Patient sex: M
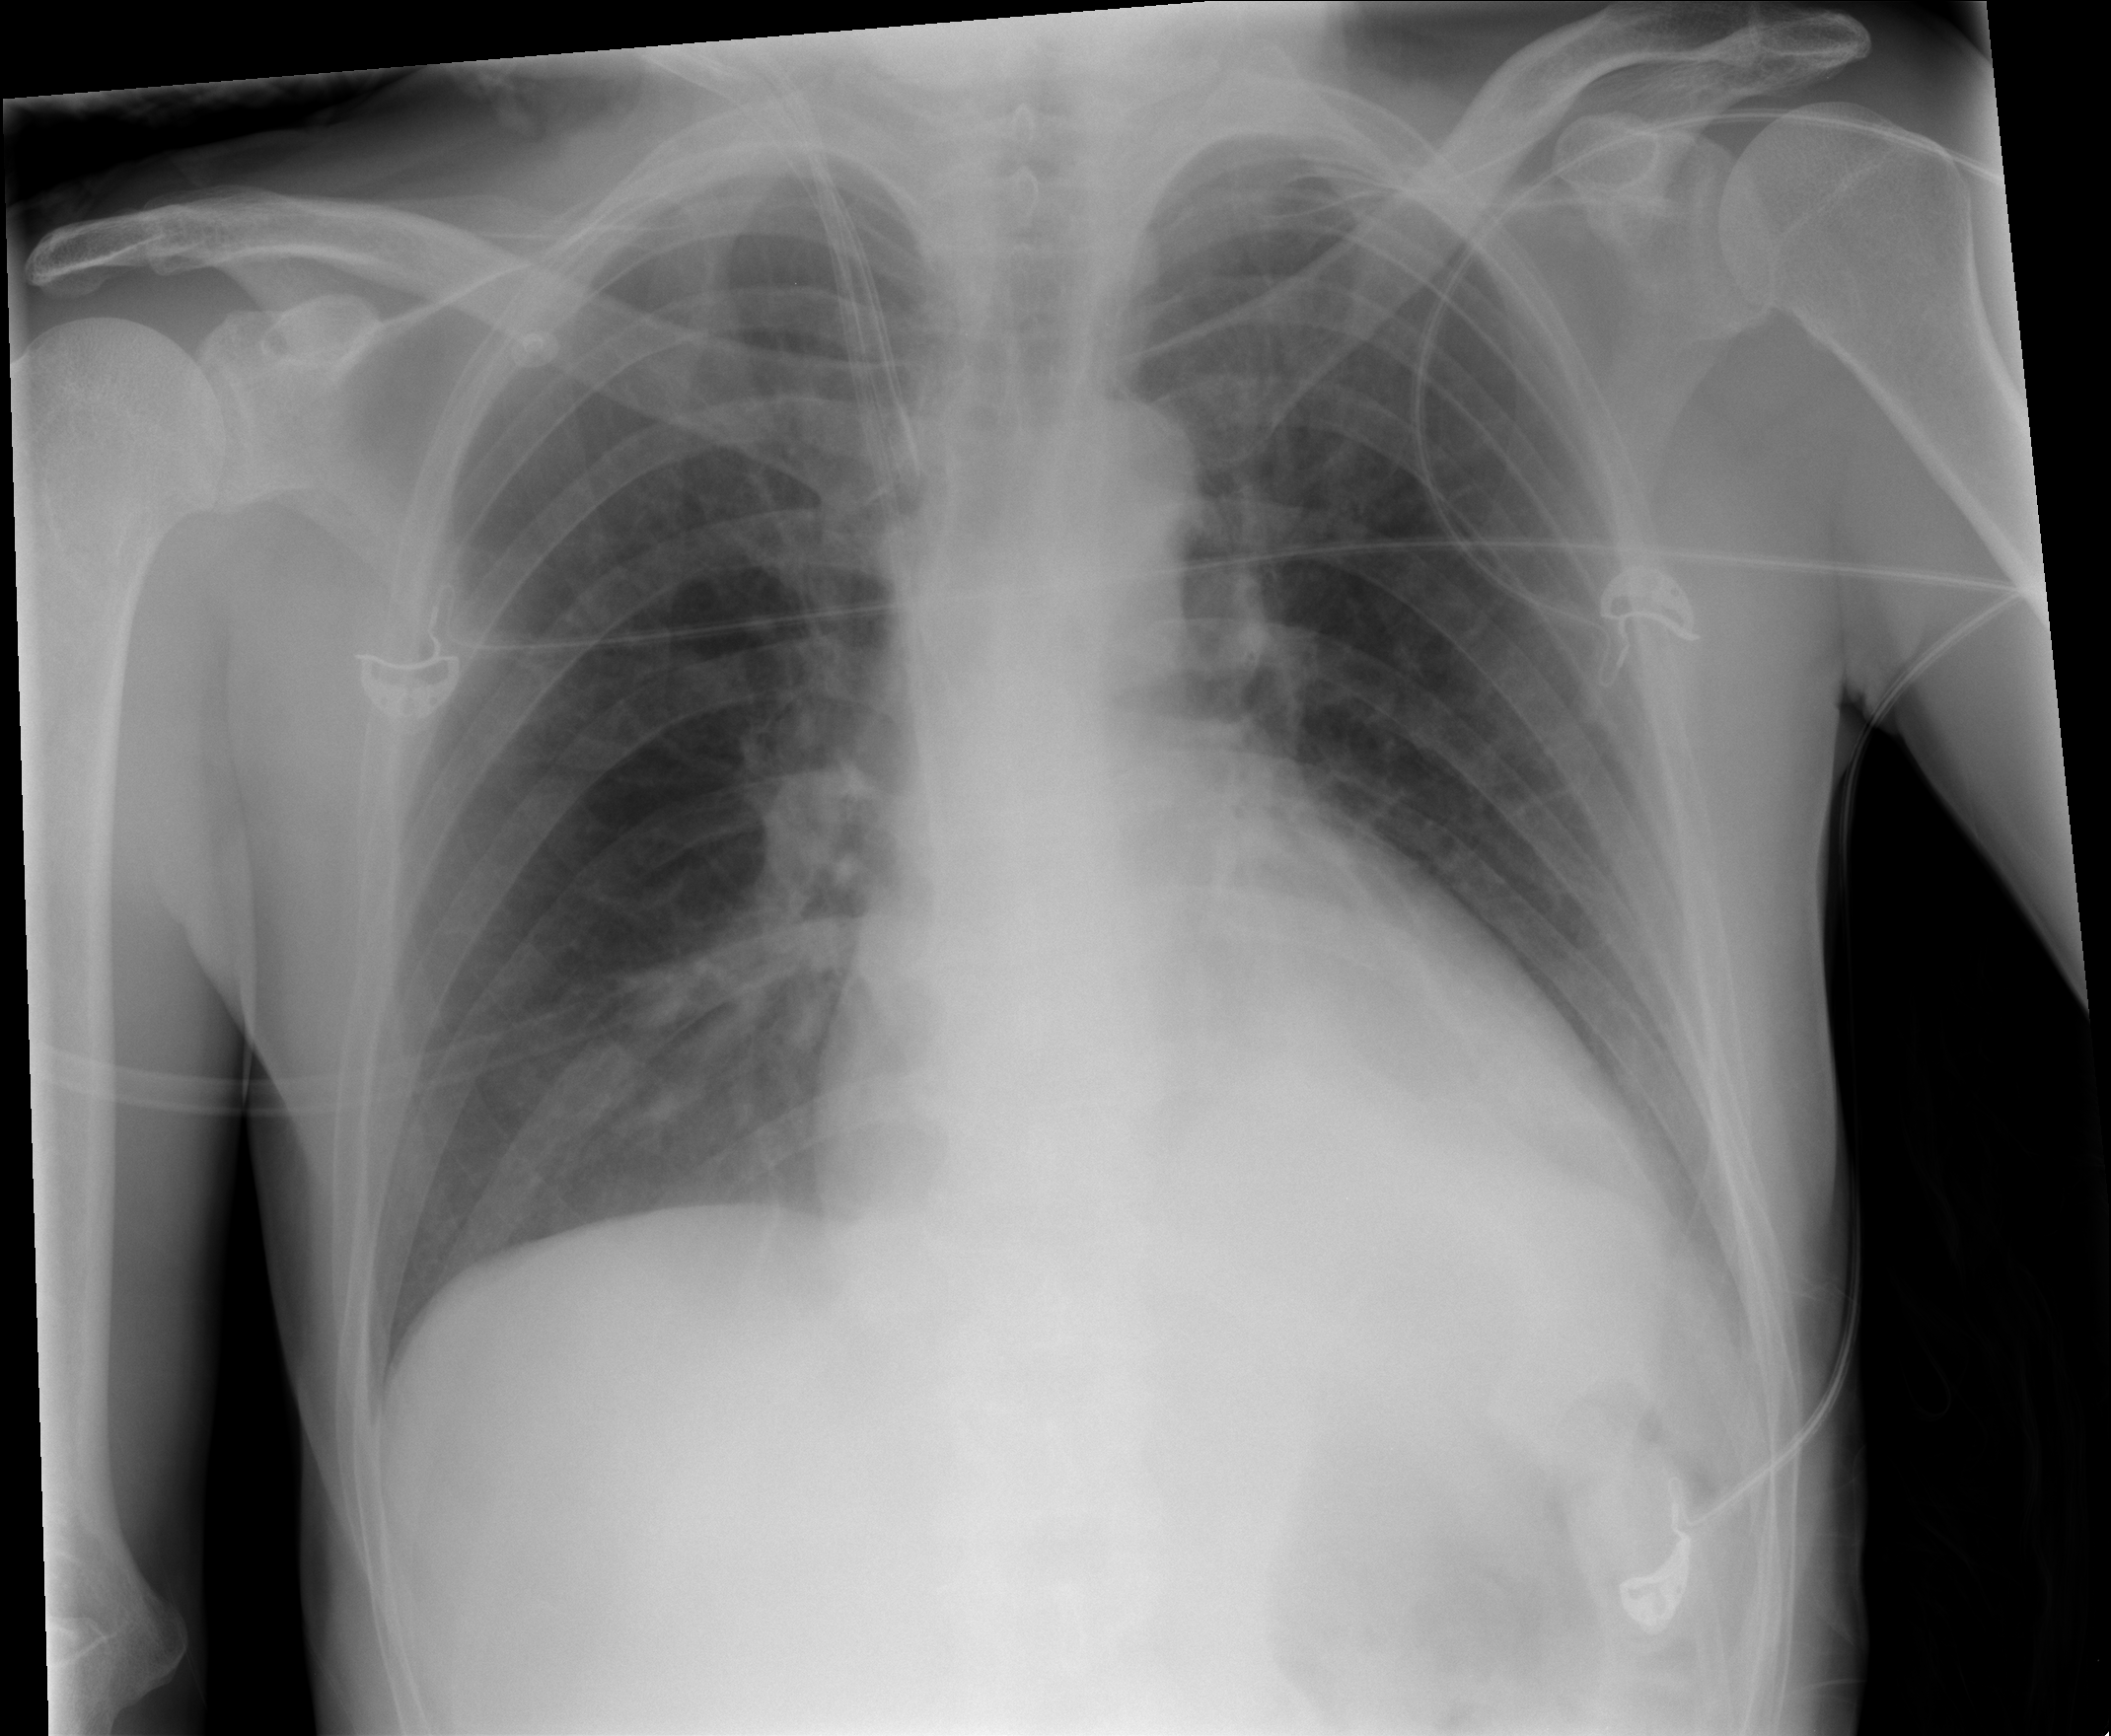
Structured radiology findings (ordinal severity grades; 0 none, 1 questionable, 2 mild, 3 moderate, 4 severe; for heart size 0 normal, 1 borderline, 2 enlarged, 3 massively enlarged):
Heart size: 2
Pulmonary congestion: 0
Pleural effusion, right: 0
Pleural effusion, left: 2
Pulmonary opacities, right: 0
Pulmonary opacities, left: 0
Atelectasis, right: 0
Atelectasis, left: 2